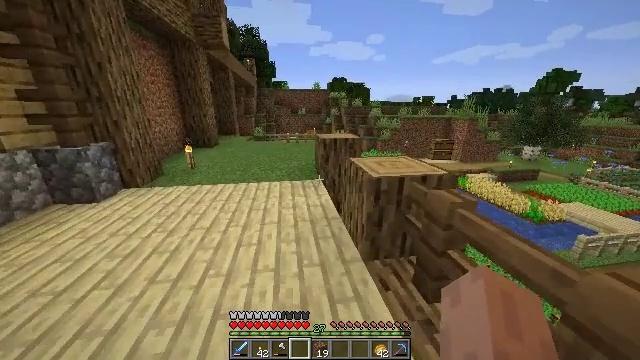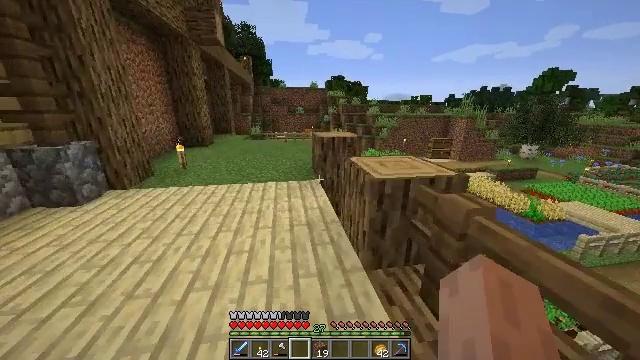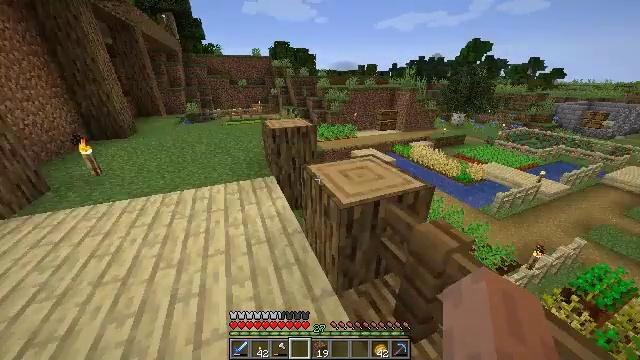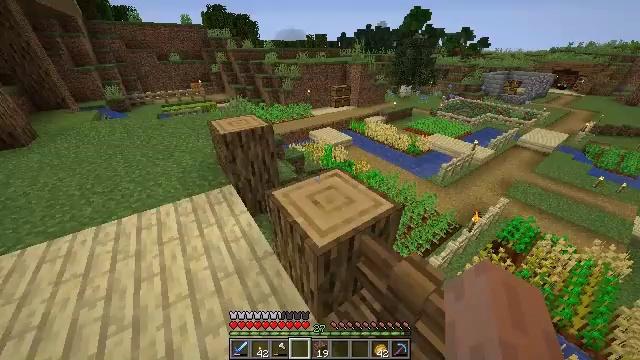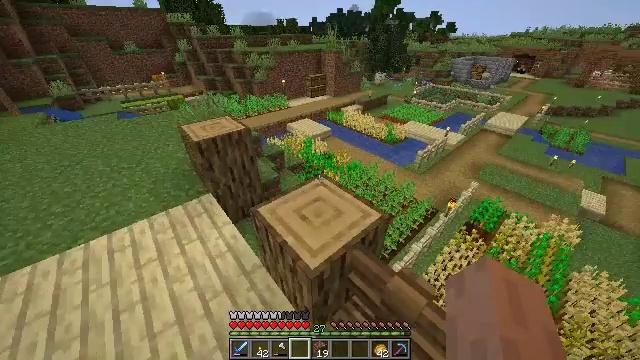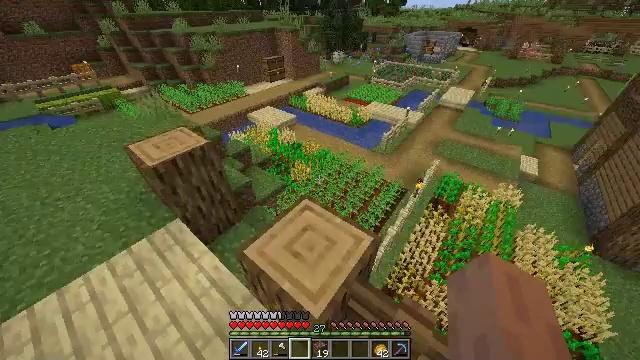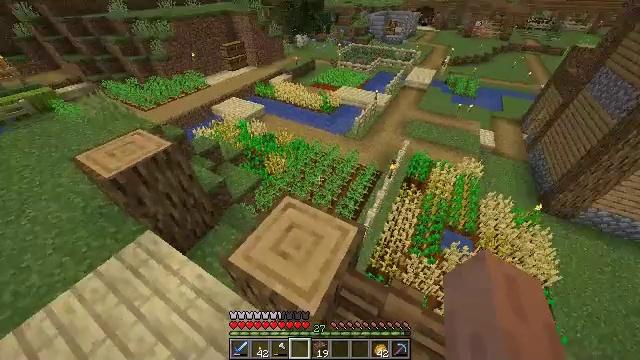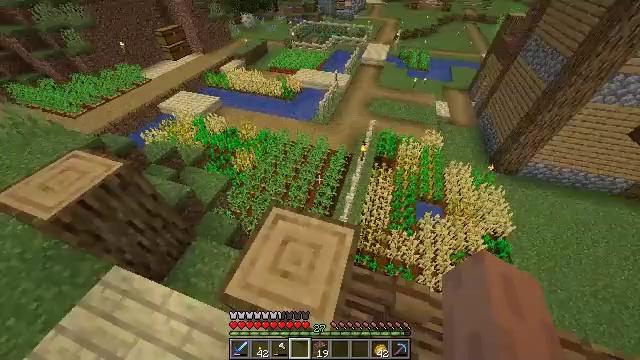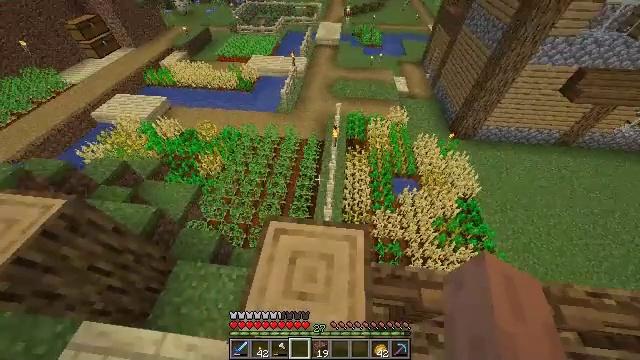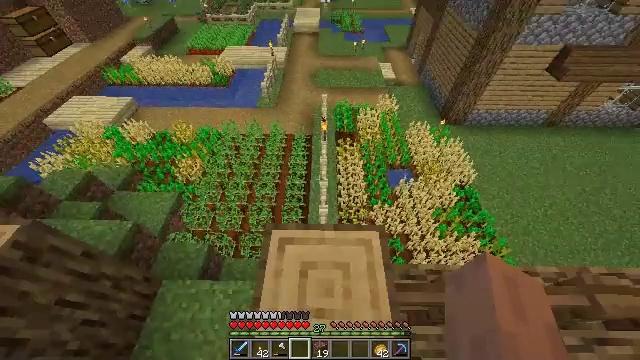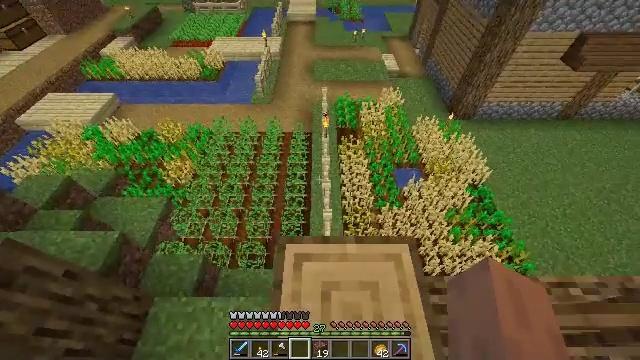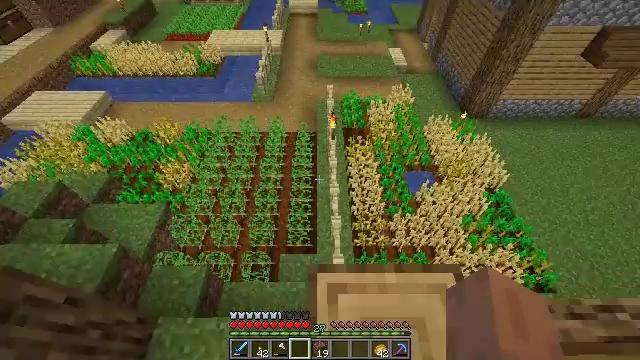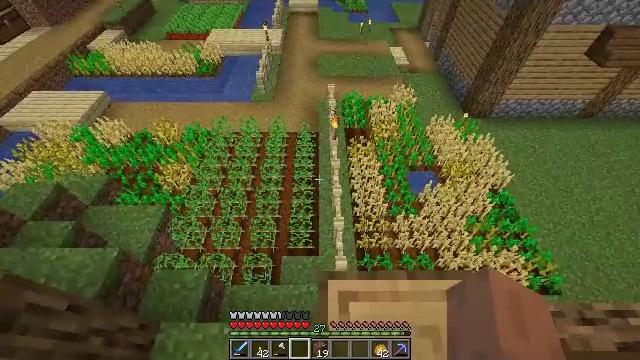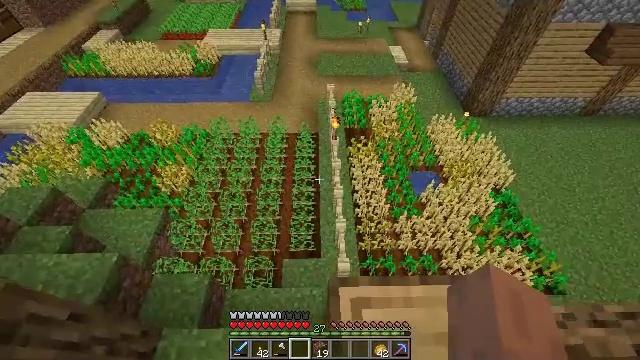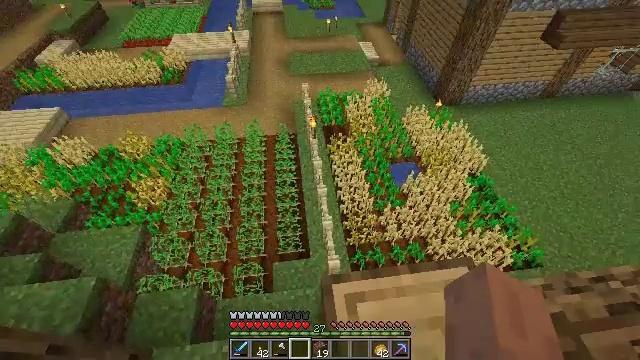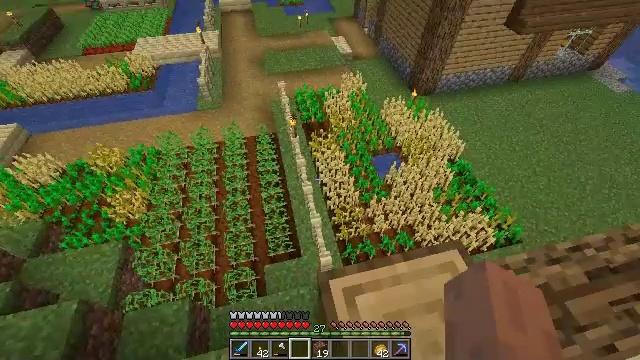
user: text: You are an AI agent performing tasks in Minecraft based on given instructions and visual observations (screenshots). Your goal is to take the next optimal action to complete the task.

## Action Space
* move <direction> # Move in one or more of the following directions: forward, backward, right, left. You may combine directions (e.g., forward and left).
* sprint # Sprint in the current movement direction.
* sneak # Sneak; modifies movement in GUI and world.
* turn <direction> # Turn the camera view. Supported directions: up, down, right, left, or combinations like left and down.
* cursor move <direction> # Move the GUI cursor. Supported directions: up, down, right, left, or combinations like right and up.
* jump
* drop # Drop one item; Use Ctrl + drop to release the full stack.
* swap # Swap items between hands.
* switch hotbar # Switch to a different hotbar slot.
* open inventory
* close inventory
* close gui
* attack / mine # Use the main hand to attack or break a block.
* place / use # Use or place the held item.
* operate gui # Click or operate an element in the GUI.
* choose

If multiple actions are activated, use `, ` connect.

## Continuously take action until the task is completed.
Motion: motion action
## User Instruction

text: Use the crafting table to make birch stairs.
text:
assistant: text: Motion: move forward
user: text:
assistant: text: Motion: move forward, turn right and down, jump
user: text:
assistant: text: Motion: move forward, turn right and down, jump
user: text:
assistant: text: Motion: move forward, turn right and down, jump
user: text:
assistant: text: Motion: move forward, turn right and down, jump
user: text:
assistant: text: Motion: move forward, turn right and down, jump
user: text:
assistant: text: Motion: move forward, turn right and down, jump
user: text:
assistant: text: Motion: turn right and down
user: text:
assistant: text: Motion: turn right
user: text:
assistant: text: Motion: turn right
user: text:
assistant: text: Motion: no_op
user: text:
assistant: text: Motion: no_op
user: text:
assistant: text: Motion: no_op
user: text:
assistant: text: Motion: turn right
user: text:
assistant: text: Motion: turn right
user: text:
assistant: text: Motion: no_op
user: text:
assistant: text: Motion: no_op
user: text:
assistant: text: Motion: no_op
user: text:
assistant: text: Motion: no_op
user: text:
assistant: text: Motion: no_op
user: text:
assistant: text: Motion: no_op
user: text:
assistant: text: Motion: no_op
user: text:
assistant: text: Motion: turn left
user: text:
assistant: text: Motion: turn left
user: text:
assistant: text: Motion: move right, turn left
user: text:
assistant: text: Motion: move right
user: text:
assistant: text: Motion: move right
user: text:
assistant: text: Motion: turn left
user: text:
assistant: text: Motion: turn left
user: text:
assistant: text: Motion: no_op